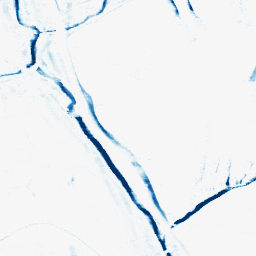
Category: morphological
Decomposition family: morphological_rect
Decomposition parameters: operation: closing
width: 10
height: 3
Upsampling method: bspline
Upsampling parameters: scale: 4
Upsampling scale: 4